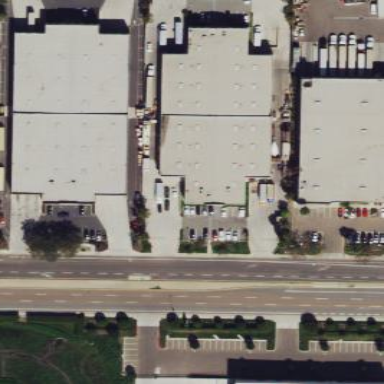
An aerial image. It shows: Industrial building.